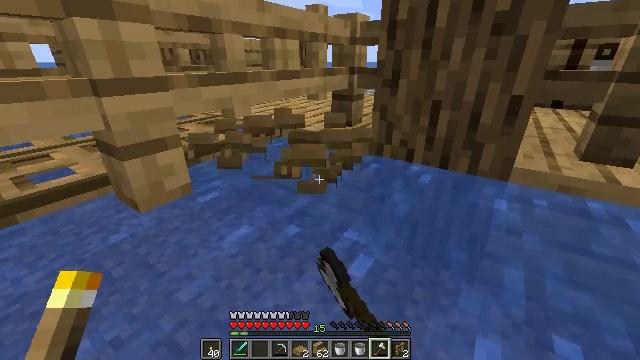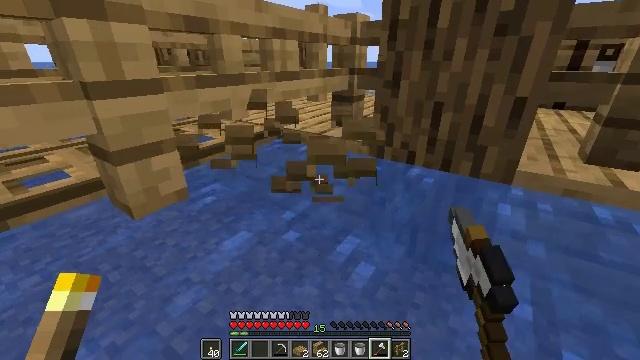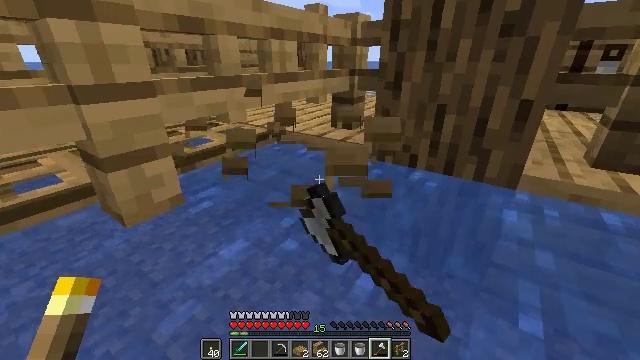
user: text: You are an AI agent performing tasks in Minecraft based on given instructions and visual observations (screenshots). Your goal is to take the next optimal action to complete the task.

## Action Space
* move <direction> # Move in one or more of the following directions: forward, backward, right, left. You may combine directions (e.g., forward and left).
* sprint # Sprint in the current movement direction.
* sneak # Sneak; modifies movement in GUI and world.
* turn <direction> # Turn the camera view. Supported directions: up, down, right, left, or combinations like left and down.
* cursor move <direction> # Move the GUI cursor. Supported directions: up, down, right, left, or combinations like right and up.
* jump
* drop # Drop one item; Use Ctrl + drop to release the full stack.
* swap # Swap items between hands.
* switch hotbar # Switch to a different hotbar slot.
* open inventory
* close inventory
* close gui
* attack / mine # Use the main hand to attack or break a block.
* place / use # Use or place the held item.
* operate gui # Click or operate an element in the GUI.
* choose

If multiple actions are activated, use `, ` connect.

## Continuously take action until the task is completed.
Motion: motion action
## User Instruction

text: Attack the oak trapdoor to recycle it.
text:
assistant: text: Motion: move forward, attack / mine
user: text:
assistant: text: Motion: move forward, attack / mine
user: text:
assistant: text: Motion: no_op